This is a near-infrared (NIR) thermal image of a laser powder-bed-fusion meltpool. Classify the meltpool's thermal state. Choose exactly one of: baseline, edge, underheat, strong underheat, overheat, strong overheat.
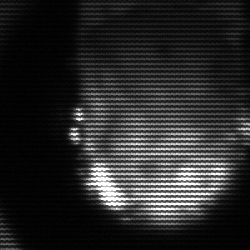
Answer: baseline